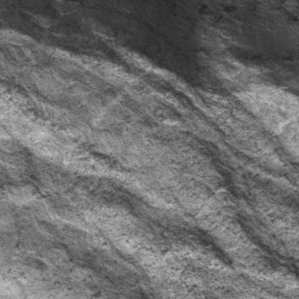
Label: frost